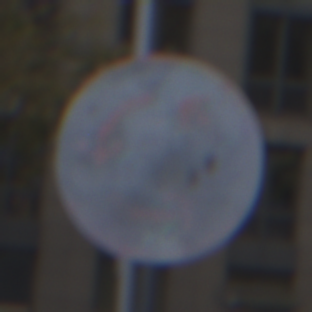
Verkehrszeichen: Kreisverkehr
Umgebung: Outdoor, Urban
Tageszeit: SunriseSunset
Wetter: PartlyCloudy
Licht: Natural
Jahreszeit: NotSpecified
Kontrast: LowContrast